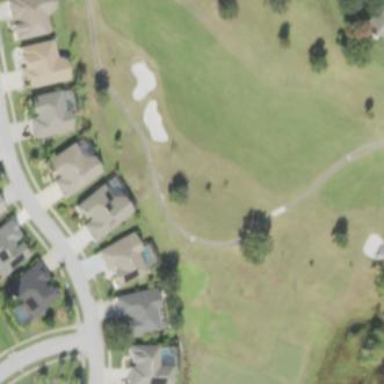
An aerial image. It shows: Scenic golf fairway.